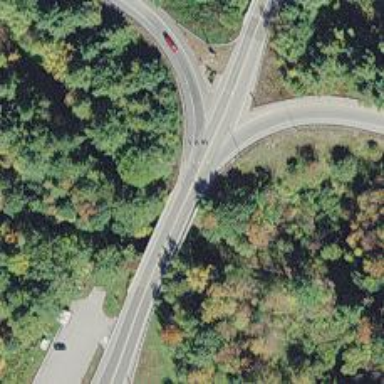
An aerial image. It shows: Primary highway.